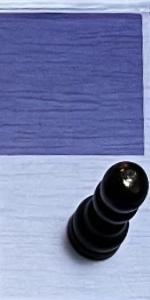
Label: Pawn_Black